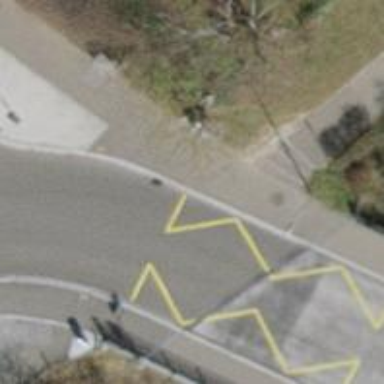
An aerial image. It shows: Bus stop with platform for public transport.